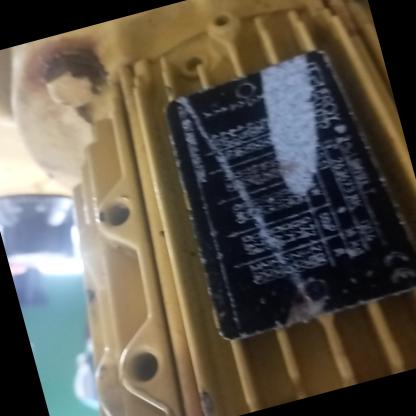
Klasa: tabliczka-znamionowa